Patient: sex M, age 61
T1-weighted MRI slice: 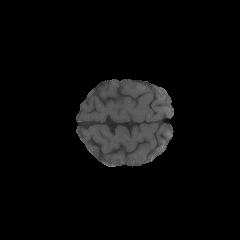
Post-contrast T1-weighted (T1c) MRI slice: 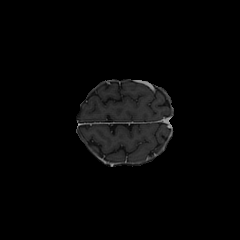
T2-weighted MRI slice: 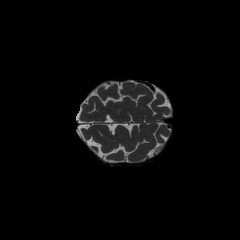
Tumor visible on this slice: no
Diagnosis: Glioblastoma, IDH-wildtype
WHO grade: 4